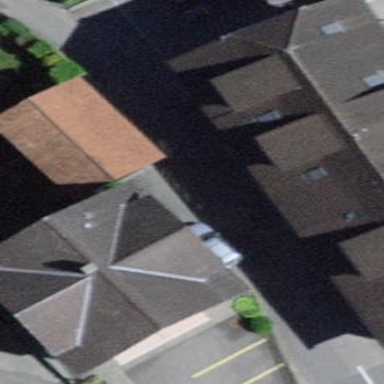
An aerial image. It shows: Garage.